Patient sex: M
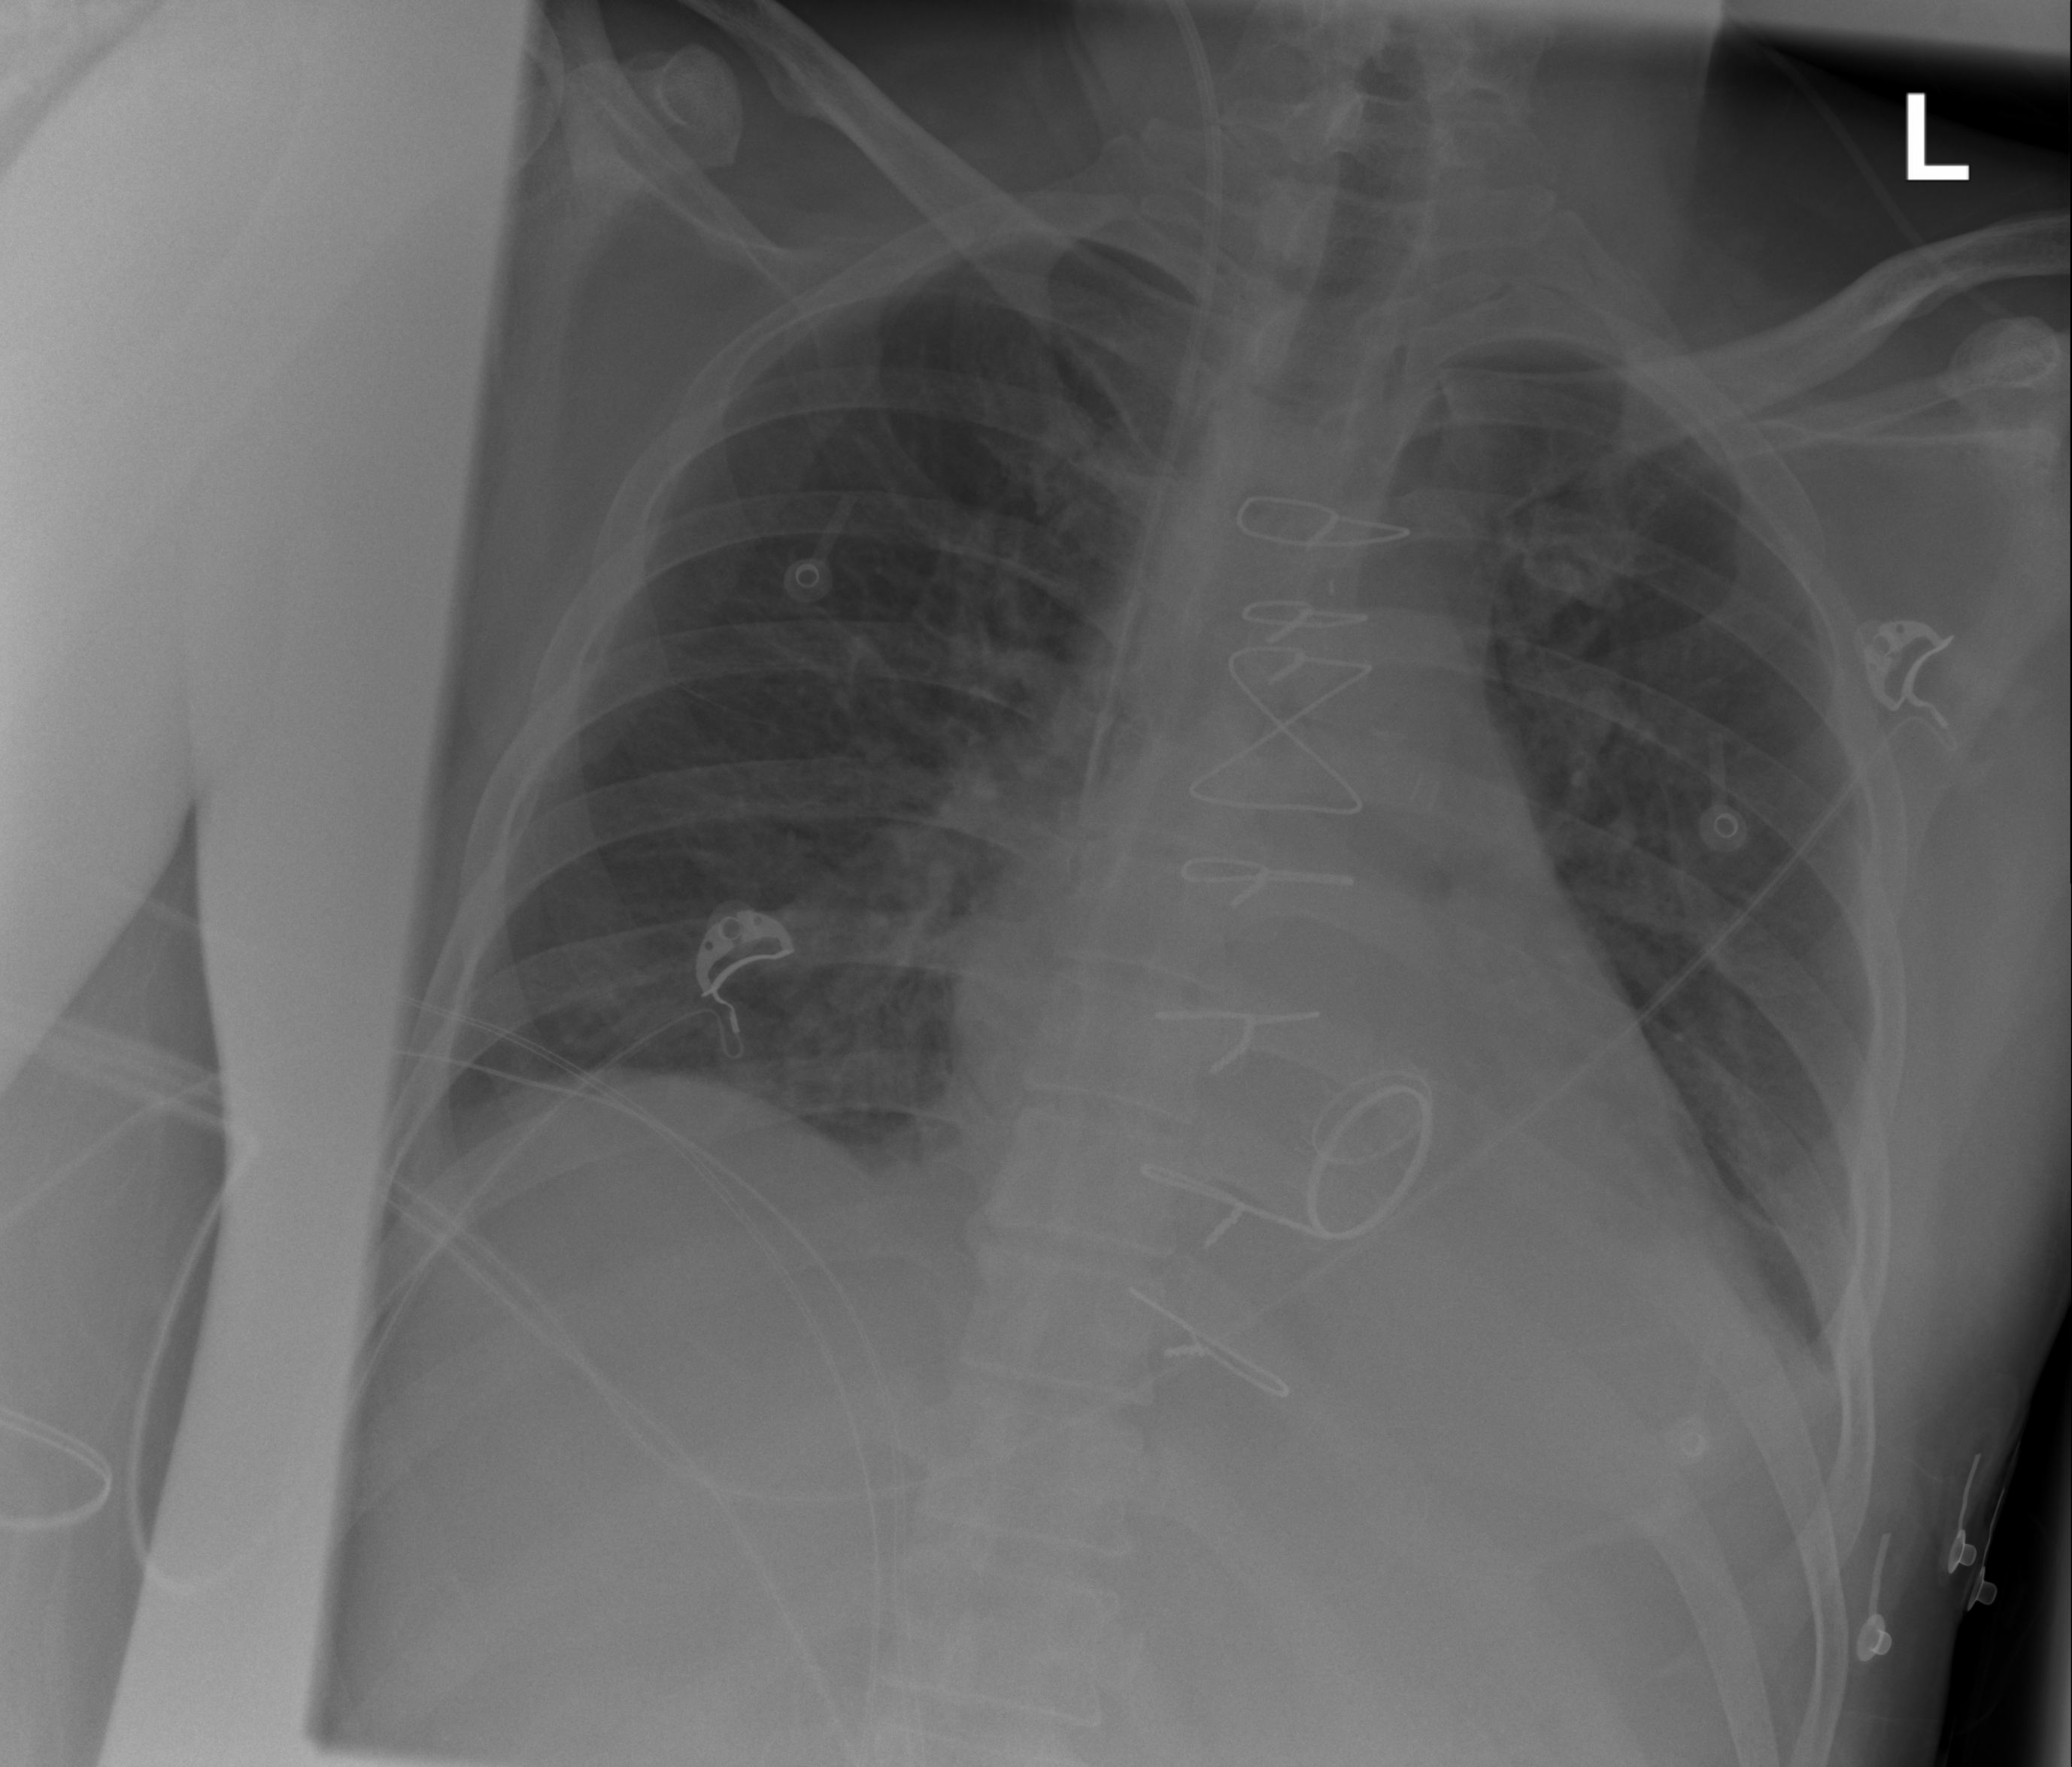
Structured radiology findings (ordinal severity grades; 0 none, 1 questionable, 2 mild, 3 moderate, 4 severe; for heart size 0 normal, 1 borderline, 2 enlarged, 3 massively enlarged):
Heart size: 2
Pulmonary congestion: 0
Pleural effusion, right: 0
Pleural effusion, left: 2
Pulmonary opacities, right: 2
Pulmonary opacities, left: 2
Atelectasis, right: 0
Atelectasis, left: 2